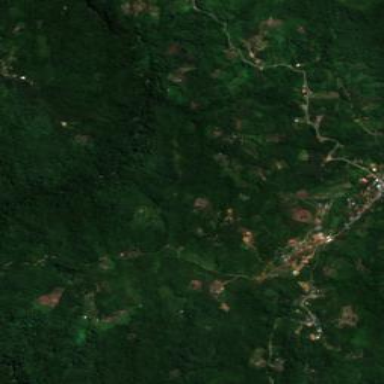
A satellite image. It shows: Dense forest.